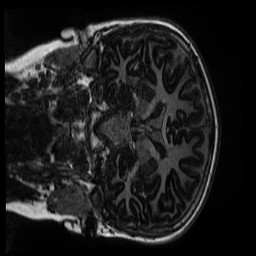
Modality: MP2RAGE
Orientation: coronal
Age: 10
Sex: female
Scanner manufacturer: siemens
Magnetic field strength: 3 T
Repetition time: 4 s
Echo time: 0.00303 s